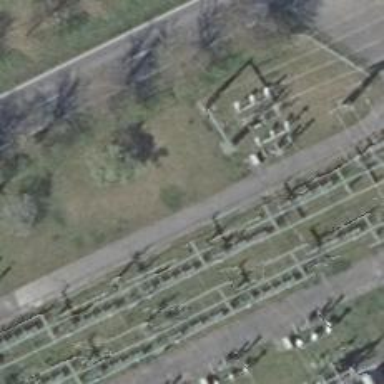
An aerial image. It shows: Busbar power line with 3 cables.